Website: lowes
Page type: review-order
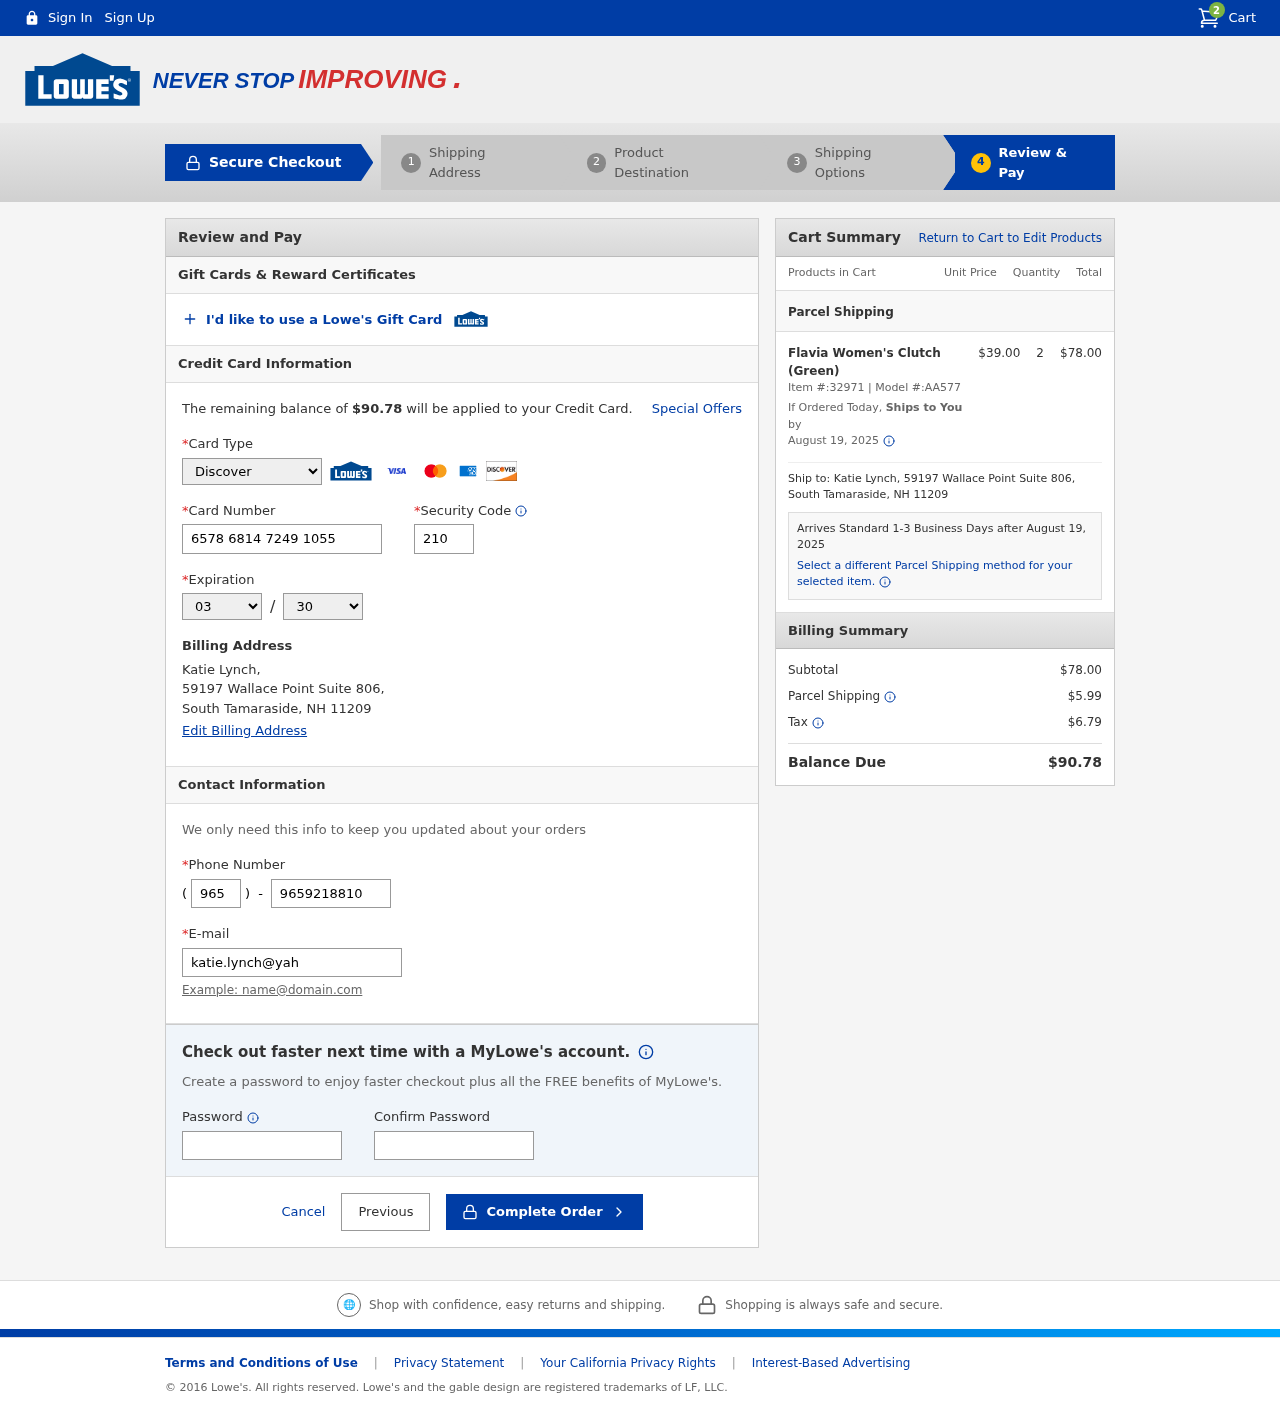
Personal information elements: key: PII_CARD_CVV
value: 210
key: PII_CARD_EXPIRY_MONTH
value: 03
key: PII_CARD_EXPIRY_YEAR
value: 30
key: PII_CARD_NUMBER
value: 6578 6814 7249 1055
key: PII_CARD_TYPE
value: Discover
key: PII_CITY
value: South Tamaraside
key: PII_EMAIL
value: katie.lynch@yahoo.com
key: PII_FULLNAME
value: Katie Lynch,
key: PII_PHONE
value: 9659218810
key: PII_PHONE_AREA
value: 965
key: PII_POSTCODE
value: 11209
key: PII_STATE_ABBR
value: NH
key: PII_STREET
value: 59197 Wallace Point Suite 806
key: PII_STREET
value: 59197 Wallace Point Suite 806,
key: PII_FULLNAME2
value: Katie Lynch
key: PII_POSTCODE_FULL
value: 11209
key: PII_CITY_STATE
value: South Tamaraside, NH
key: PII_CITY_STATE_ZIP
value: South Tamaraside, NH 11209
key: PII_POSTCODE_NUMERIC
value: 11209
Product elements: key: PRODUCT1_NAME
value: Flavia Women's Clutch (Green)
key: PRODUCT1_PRICE
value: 39
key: PRODUCT1_QUANTITY
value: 2
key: PRODUCT1_ITEM_NUMBER
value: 32971
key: PRODUCT1_MODEL_NUMBER
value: AA577
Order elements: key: ORDER_NUM_ITEMS
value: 2
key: ORDER_TOTAL
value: $90.78
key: ORDER_SHIPPING_DATE
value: August 19, 2025
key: ORDER_SUBTOTAL
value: $78.00
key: ORDER_SHIPPING_DATE2
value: August 19, 2025
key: ORDER_SUBTOTAL2
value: $78.00
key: ORDER_SHIPPING_COST
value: $5.99
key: ORDER_TAX
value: $6.79